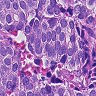
Metastatic tissue present: yes